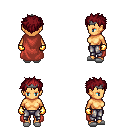
a pixel art fantasy rpg character, female body template, human, tanned skin, maroon cape, metal pants, brunette bedhead hairstyle, iron tiara, gold gloves, white slippers, four views (front, back, left, right), 2x2 character sprite sheet, small pixel art, hard edges, no anti-aliasing